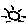
Label: sun